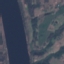
Land use / land cover class: River